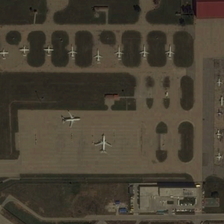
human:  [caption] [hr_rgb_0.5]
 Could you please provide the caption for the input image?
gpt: some planes in different sizes are parked in an airport .

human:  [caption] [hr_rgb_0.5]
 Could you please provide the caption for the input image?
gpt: some planes in different sizes are parked in an airport .

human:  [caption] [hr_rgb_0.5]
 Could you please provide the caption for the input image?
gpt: some planes in different sizes are parked in an airport .

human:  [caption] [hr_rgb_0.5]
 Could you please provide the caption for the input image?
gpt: some planes in different sizes are parked in an airport .

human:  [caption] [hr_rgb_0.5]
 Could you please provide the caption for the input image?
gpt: some planes in different sizes are parked in an airport .